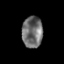
Tissue: prostate
Cell type: Myeloid cells
Senescence score: 0.2777
Nuclear area (px): 638
Mean DAPI intensity: 110.412